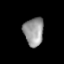
Tissue: lung
Cell type: Epithelial cells
Senescence score: 0.1915
Nuclear area (px): 556
Mean DAPI intensity: 149.061